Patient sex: F
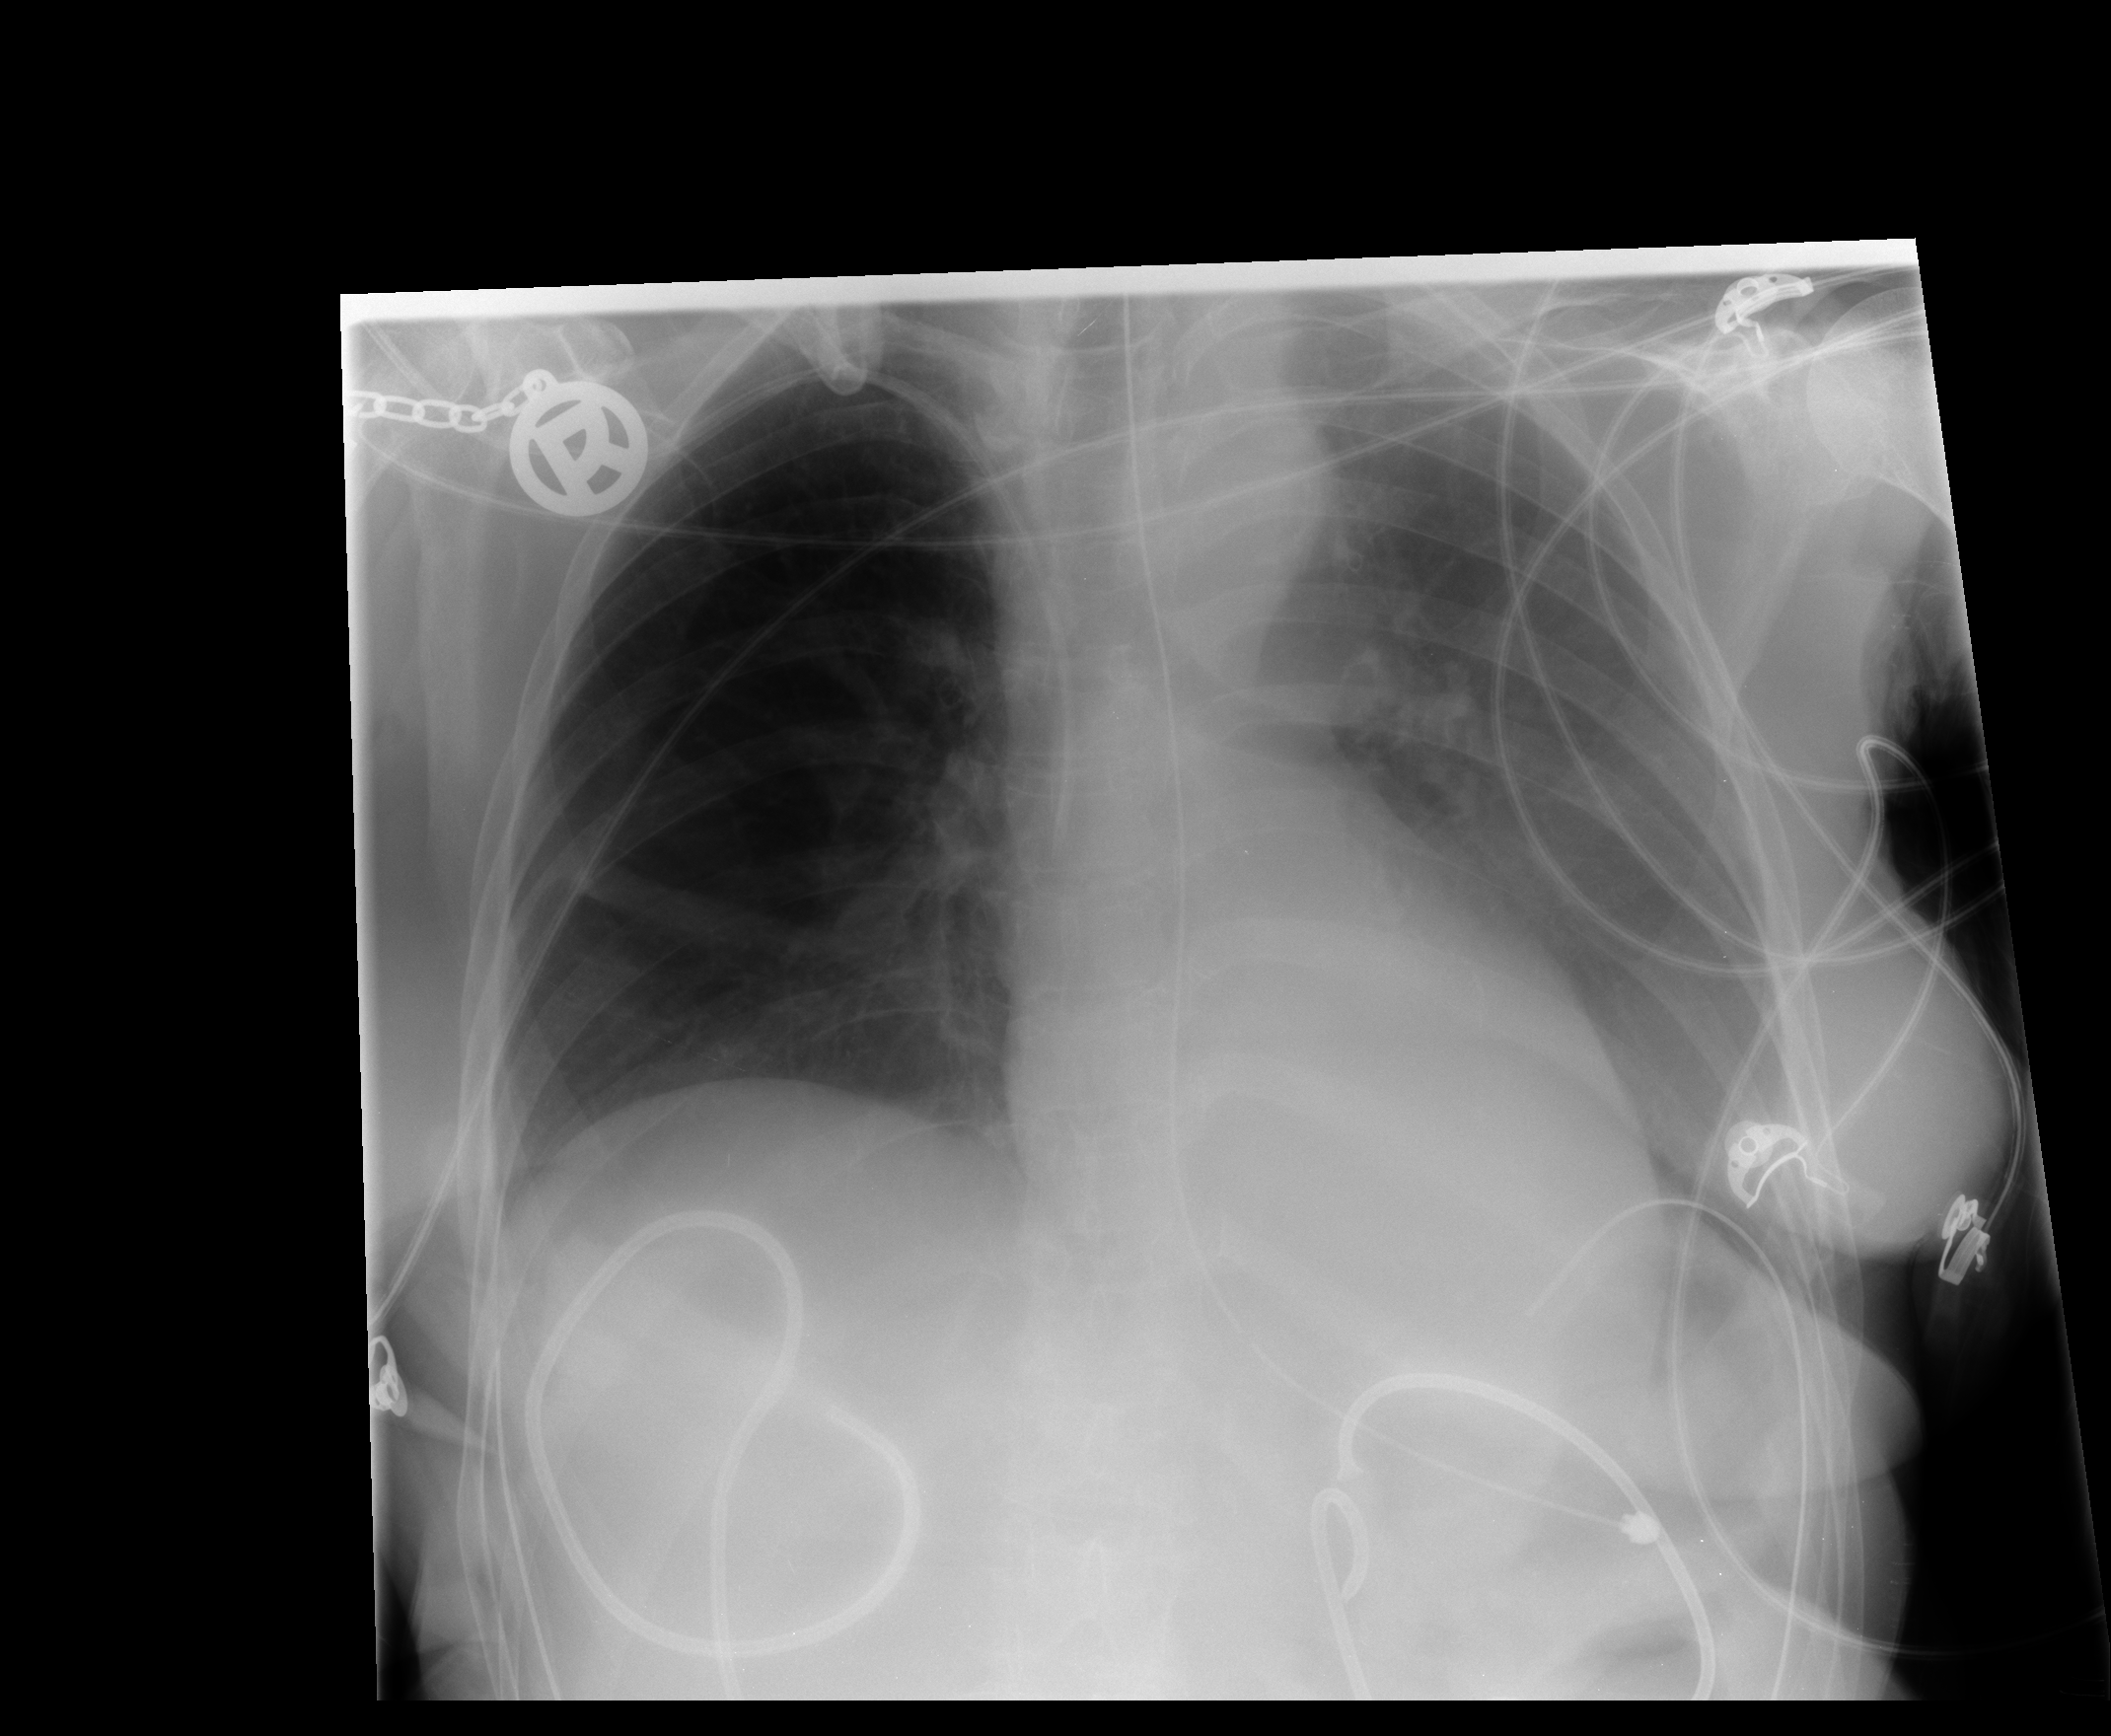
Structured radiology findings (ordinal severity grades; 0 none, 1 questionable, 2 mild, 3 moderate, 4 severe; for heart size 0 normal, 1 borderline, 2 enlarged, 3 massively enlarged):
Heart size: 0
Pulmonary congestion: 0
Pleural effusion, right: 0
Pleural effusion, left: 2
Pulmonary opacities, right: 0
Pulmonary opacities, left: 0
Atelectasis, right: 0
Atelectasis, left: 3